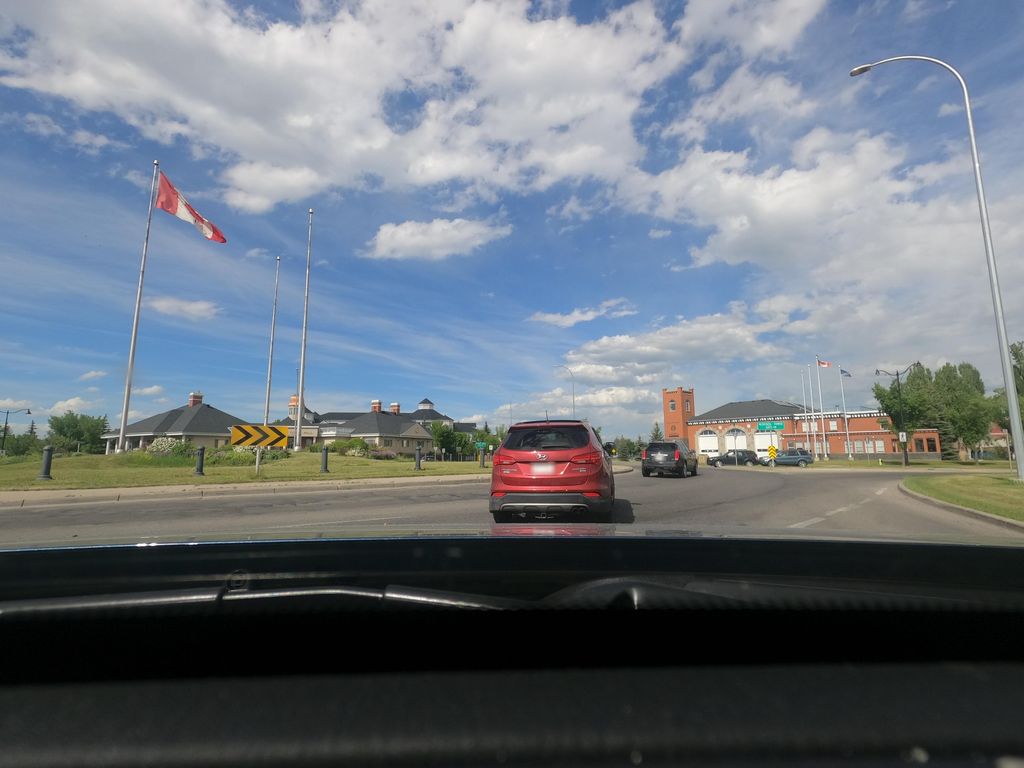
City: calgary